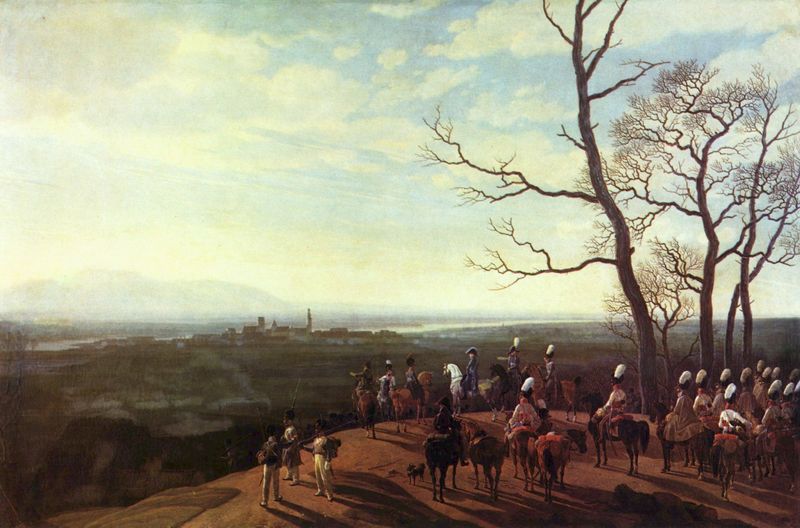
Titel: Belagerung von Kosel
Künstler: Wilhelm Kobell
Standort: München
Institution: Neue Pinakothek
Schlagwörter: angriff, baum, berg, blau, blätter, dunkel, felsen, gemälde, himmel, mann, schatten, wasser, weiß, wolken, baumstämme, bäume, fluss, grün, landschaft, menschen, see, stadt, äste, abend, braun, hell, hut, hüte, licht, männer, schwarz, ausblick, blick, gebäude, haus, hund, hunde, rot, tier, tiere, wiese, wolke, gesellschaft, haube, mützen, federn, historie, mensch, stein, steine, öl, ast, baumstamm, ebene, erde, felder, ferne, horizont, häuser, hügel, natur, sonnenaufgang, stamm, weite, zweige, gewässer, kirche, rauch, sonne, tal, wald, anhöhe, pferd, pferde, reiter, turm, ausritt, reiten, ritt, aussicht, ansicht, ort, abhang, gepäck, berge, bergig, fels, gebirge, hang, dorf, dunst, nebel, kahl, herbst, winter, rast, romantik, krieg, schlacht, soldaten, karawane, schlachten, münchen, diesig, himmeö, militär, uniform, uniformen, soldat, leinwand, napoleon, helm, anführer, armee, feldzug, heer, jagd, schimmel, helme, hügelig, residenz, gewehr, kavallerie, karg, geäst, pfer, historienmalerei, kitche, feldherr, jagdgesellschaft, heerführer, helmbusch, gewehre, koch, kompanie, offiziere, schlachtfeld, prospekt, überschau, pickelhauben, kobell, reiterei, hochebene, hunf, geäste, astwerk, belagerung, standtansicht, donau, statt, schalcht, strategie, feldherrnhügel, baumstam, dorf mit kirchturm, feldherrenhügel, furz, horizont im nebel, karge bäume, kosel, vor dem angriff